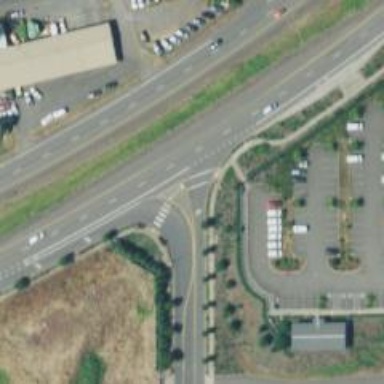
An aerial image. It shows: Trunk link highway.